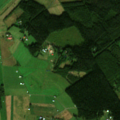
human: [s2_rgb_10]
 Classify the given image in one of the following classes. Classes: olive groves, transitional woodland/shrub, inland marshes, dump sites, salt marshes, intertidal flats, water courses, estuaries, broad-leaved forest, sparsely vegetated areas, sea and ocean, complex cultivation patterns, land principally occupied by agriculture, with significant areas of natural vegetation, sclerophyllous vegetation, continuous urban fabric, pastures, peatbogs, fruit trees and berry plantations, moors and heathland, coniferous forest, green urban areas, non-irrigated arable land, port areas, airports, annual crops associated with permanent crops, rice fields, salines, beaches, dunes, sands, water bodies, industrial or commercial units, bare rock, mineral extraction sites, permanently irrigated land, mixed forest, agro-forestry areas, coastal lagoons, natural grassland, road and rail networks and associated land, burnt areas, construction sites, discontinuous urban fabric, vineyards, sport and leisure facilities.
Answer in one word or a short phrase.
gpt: non-irrigated arable land, land principally occupied by agriculture, with significant areas of natural vegetation, coniferous forest, mixed forest